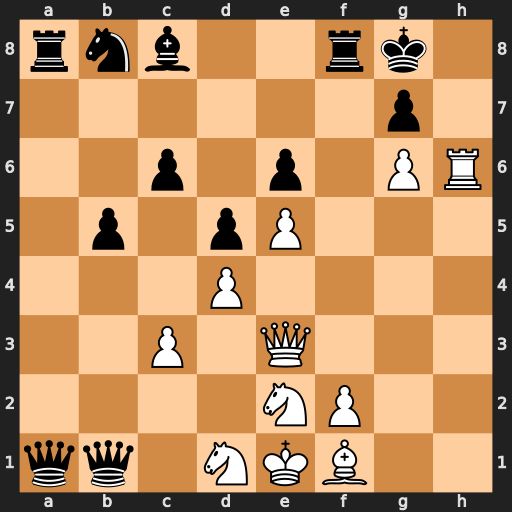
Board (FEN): rnb2rk1/6p1/2p1p1PR/1p1pP3/3P4/2P1Q3/4NP2/qq1NKB2
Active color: w
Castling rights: -
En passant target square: -
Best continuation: Rh8+ Kxh8 Qh3+ Kg8 Qh7#